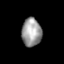
Tissue: skin
Cell type: Epithelial cells
Senescence score: 0.2786
Nuclear area (px): 549
Mean DAPI intensity: 154.344